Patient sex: M
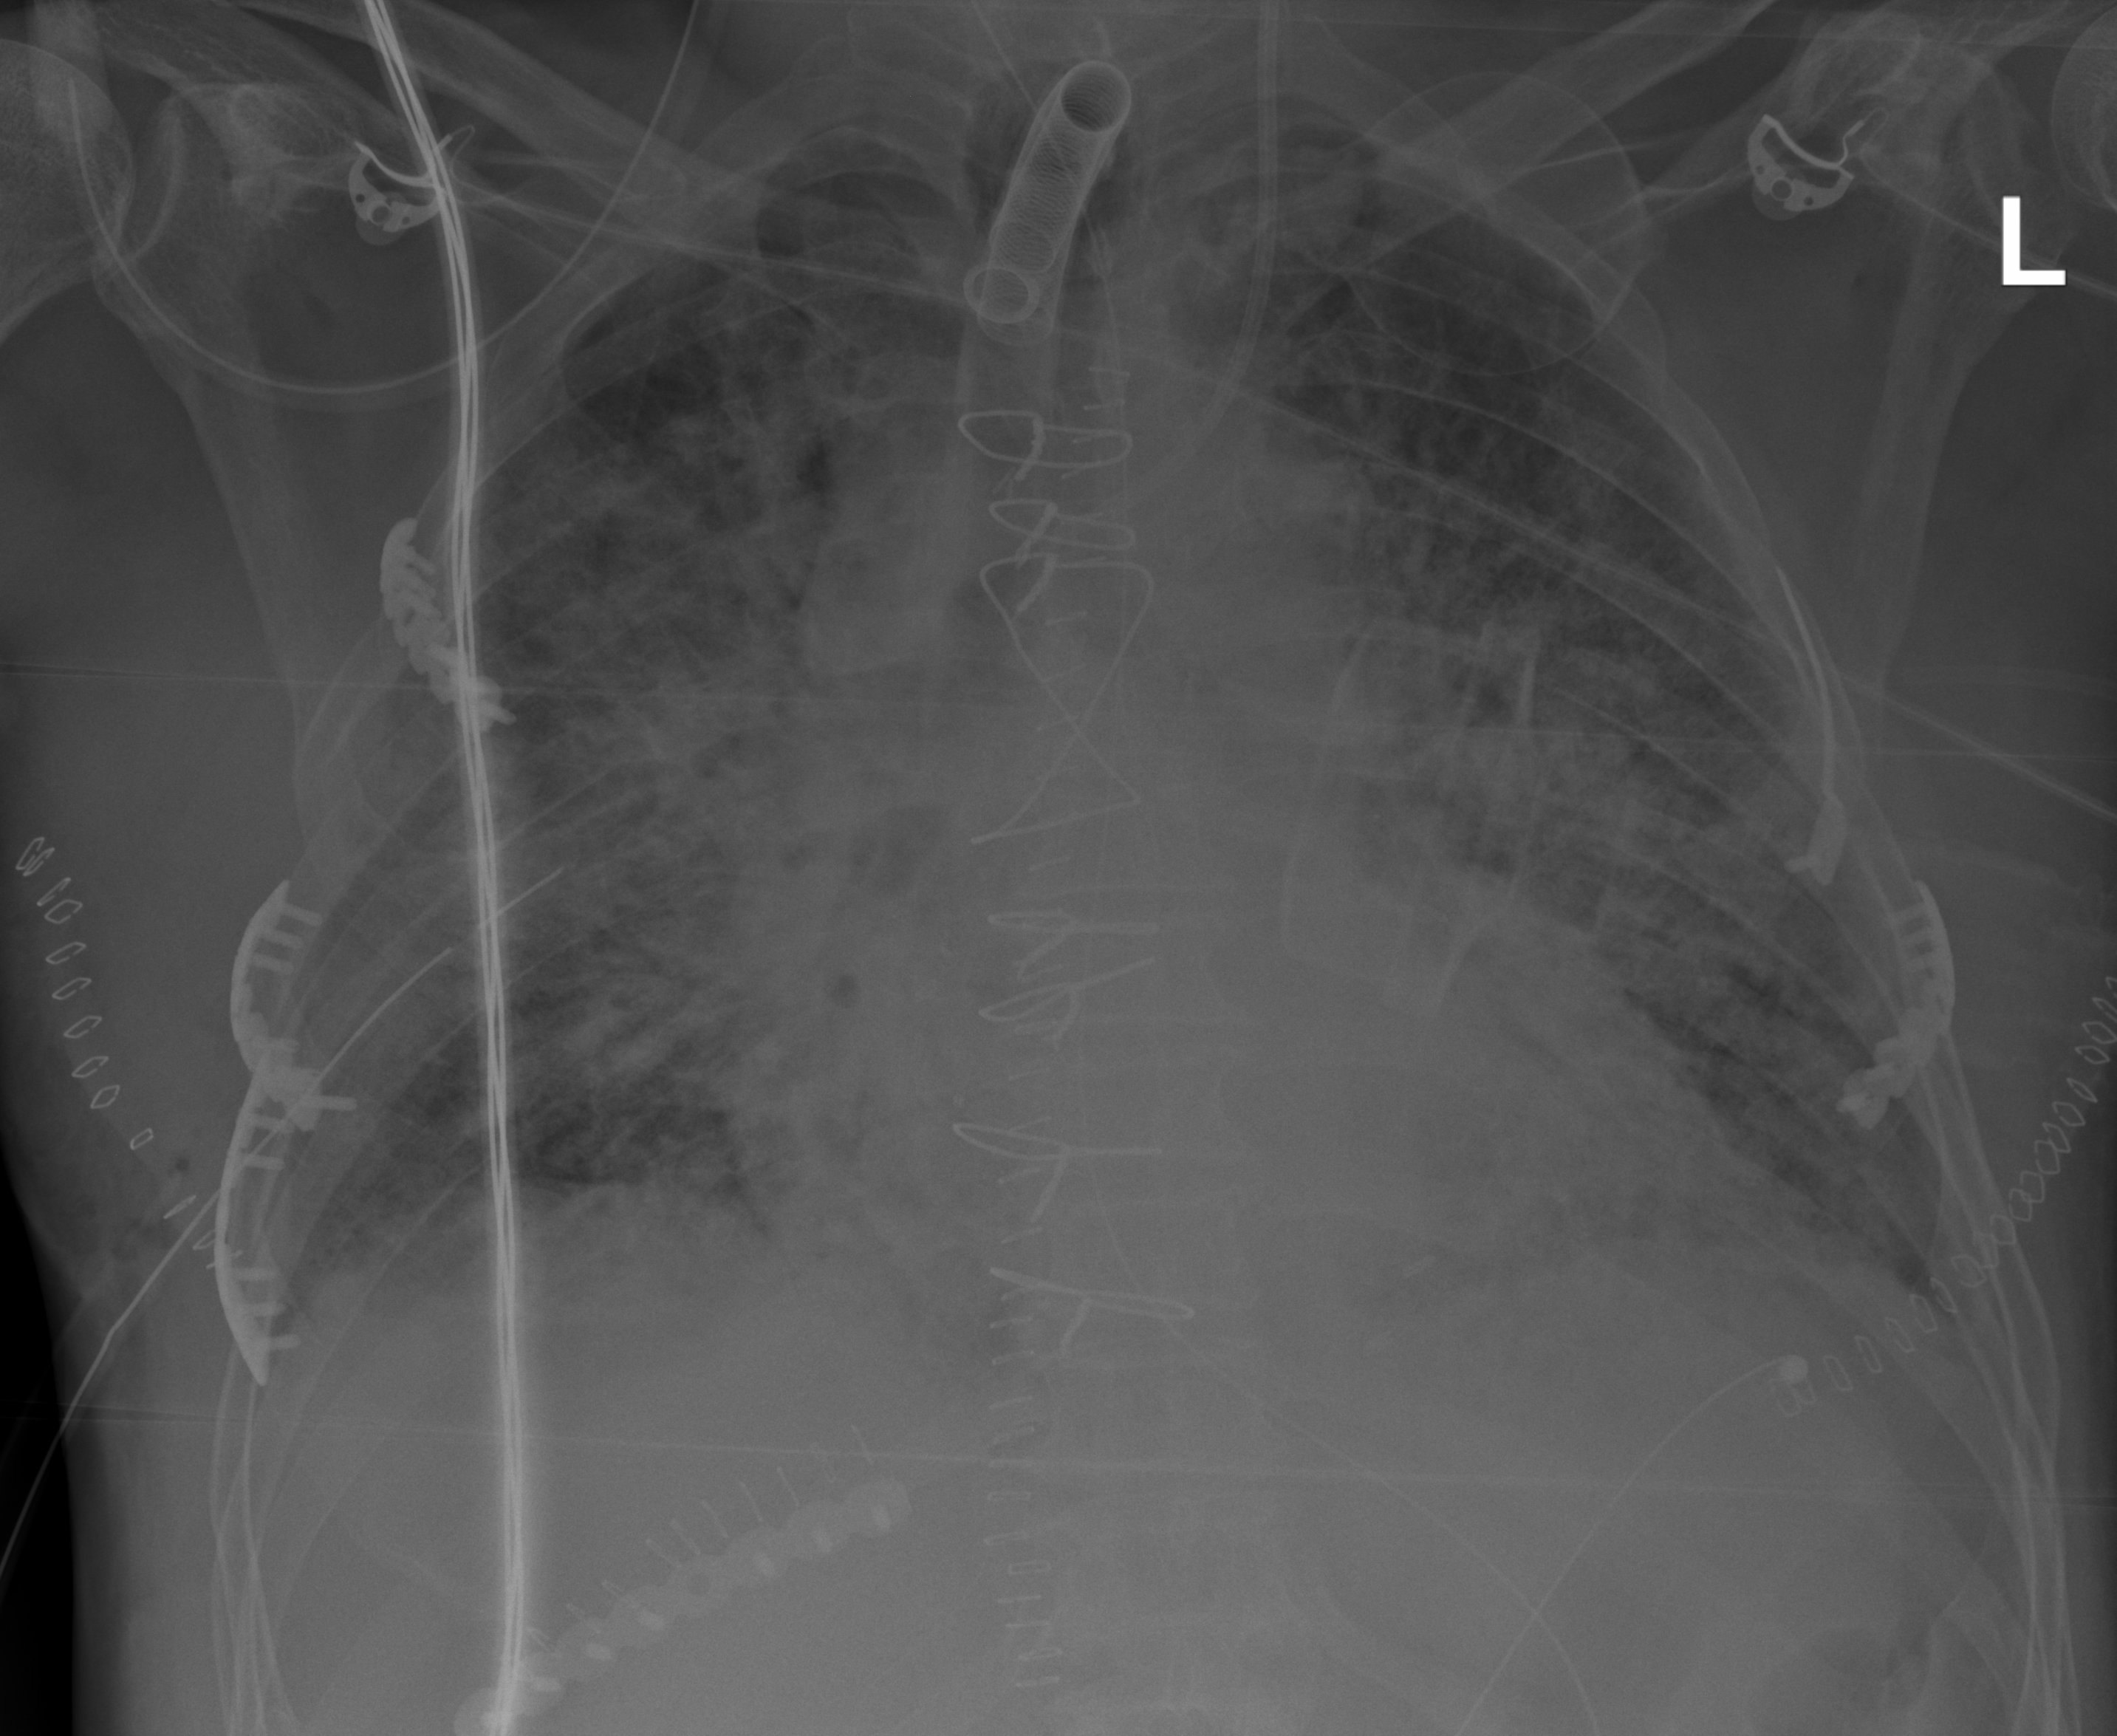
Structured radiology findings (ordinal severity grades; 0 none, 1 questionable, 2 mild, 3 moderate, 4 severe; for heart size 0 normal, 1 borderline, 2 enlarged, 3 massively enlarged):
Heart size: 0
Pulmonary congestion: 2
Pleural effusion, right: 0
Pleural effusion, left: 0
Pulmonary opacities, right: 3
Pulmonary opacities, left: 3
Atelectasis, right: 2
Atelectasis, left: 2